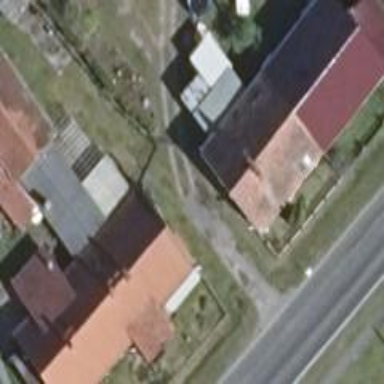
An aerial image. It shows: Building with gabled roof. The roof orientation is along the structure.